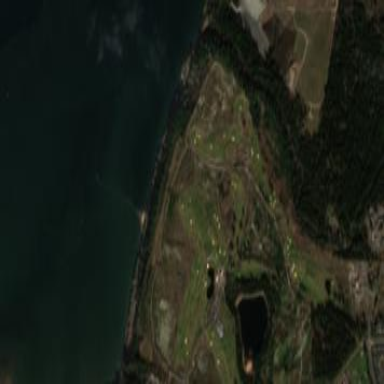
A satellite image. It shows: Golf course surrounded by greenery.